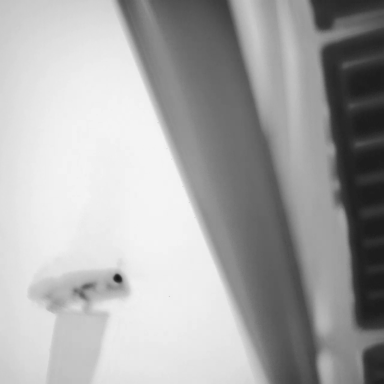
There is a sailboat in the infrared image.